Here is the time-frequency (STFT) view of a rotor kit's vibration measurement. Based on the visible evidence, which rotor condition applies: normal, misalignment, unbalance, looseness?
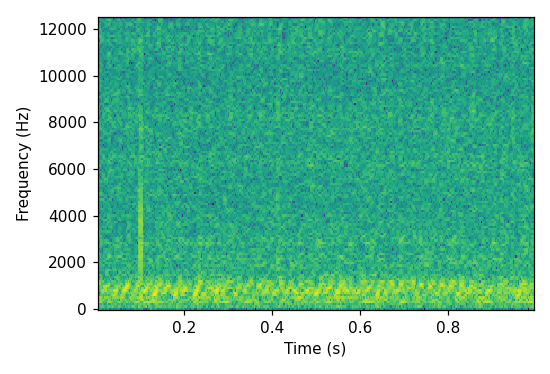
Answer: normal